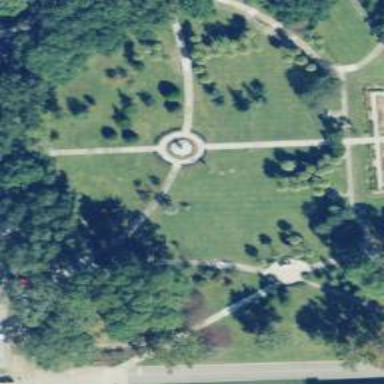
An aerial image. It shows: Historic monument.